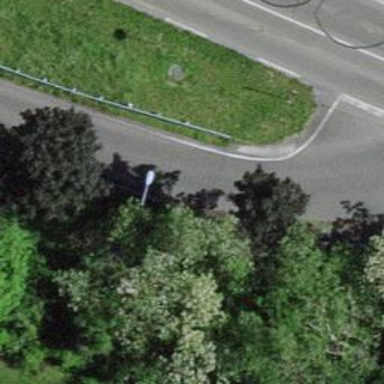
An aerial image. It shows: Secondary link road with asphalt surface.